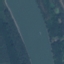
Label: River